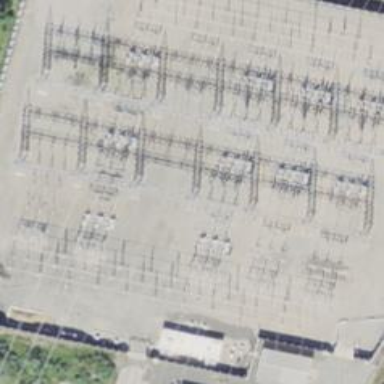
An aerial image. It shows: Switch for power supply.